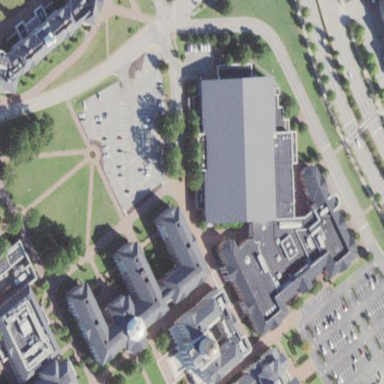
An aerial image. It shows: University building.